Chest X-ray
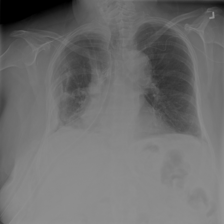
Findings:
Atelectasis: negative
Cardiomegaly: negative
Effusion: negative
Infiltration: negative
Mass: positive
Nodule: negative
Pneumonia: negative
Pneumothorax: positive
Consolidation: negative
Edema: negative
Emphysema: negative
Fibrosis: negative
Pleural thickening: positive
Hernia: negative